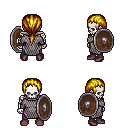
a pixel art fantasy rpg character, male body template, skeleton, chain mail, magenta pants, blonde ponytail hairstyle, maroon shoes, shield, four views (front, back, left, right), 2x2 character sprite sheet, small pixel art, hard edges, no anti-aliasing